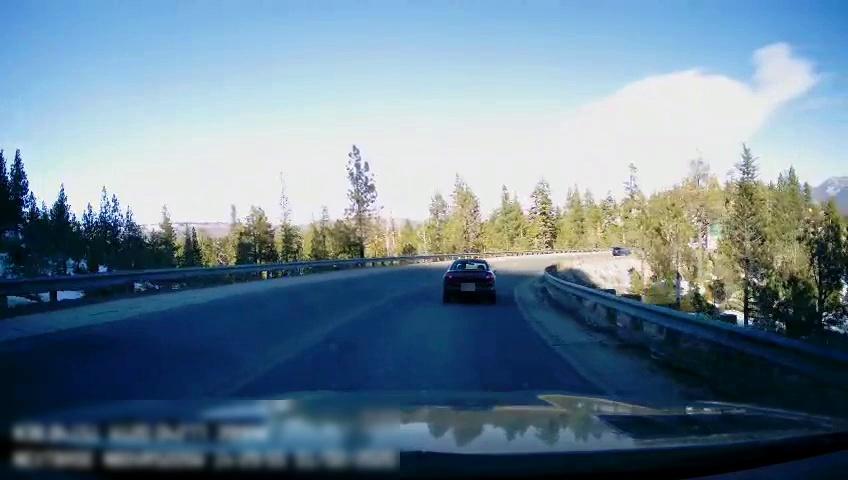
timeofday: Day
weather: Sunny
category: Drivable Space
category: Vehicles | Car
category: Vehicles | SUV
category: Lanes | Current Lane
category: Lanes | Opposite Lane
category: Lanes | Current Lane